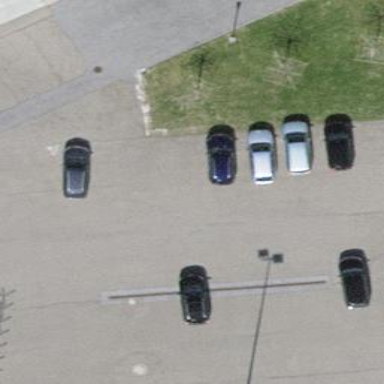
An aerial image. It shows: Parking area.